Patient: sex M, age 75
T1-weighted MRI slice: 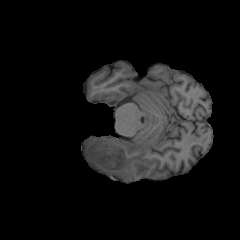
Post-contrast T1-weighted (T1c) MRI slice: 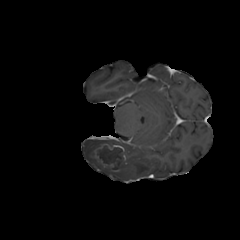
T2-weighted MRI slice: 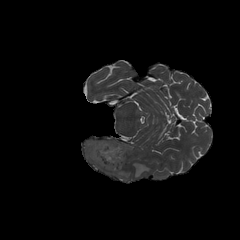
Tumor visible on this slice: yes
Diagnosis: Glioblastoma, IDH-wildtype
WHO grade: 4